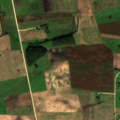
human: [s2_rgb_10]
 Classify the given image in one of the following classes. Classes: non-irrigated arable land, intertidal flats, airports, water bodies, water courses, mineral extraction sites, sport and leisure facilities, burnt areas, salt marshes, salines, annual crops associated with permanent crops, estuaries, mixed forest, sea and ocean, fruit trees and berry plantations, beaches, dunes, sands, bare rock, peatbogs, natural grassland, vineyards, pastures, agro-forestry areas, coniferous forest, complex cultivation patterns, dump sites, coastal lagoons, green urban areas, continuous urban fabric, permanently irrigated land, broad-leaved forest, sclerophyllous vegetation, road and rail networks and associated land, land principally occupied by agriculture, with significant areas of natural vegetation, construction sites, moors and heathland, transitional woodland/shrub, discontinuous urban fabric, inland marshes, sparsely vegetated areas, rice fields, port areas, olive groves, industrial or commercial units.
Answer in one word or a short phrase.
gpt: non-irrigated arable land, complex cultivation patterns, land principally occupied by agriculture, with significant areas of natural vegetation